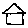
Label: house